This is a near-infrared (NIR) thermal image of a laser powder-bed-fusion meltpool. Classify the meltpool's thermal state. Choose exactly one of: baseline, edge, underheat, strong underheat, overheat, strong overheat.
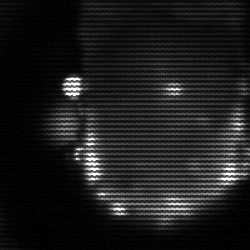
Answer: baseline